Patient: sex M, age 19
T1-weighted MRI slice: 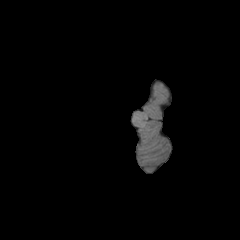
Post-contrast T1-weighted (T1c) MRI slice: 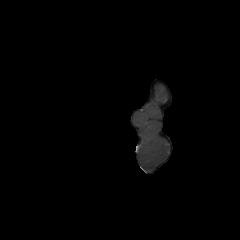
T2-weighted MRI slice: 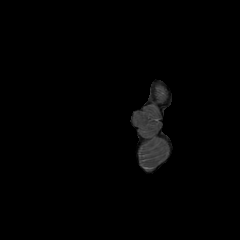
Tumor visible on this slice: no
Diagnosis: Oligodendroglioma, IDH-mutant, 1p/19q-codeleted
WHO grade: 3